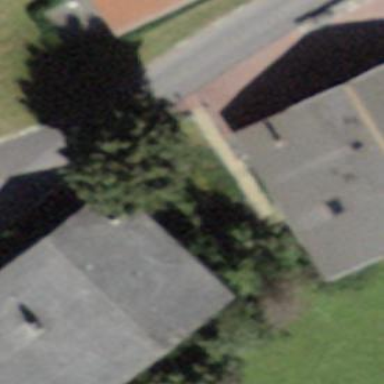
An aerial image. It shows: Residential building.